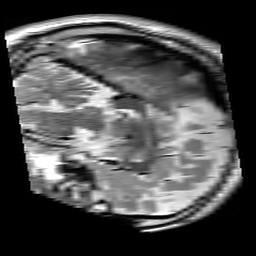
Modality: T2w
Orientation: sagittal
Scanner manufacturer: siemens
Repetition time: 3.9 s
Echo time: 0.076 s